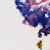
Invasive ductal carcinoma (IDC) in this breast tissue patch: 0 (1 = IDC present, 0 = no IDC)